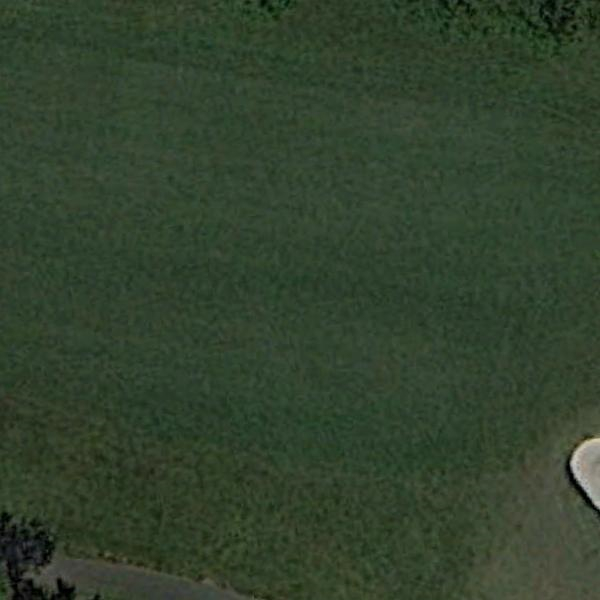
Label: Meadow